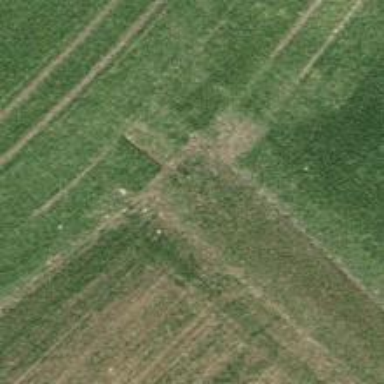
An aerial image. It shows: Grass track with grade 5 tracktype.